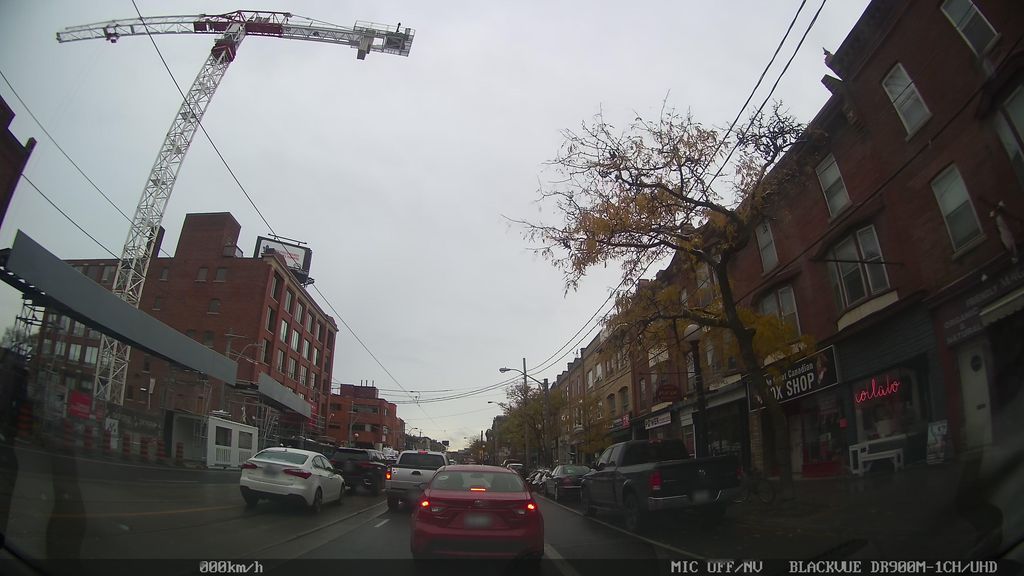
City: toronto